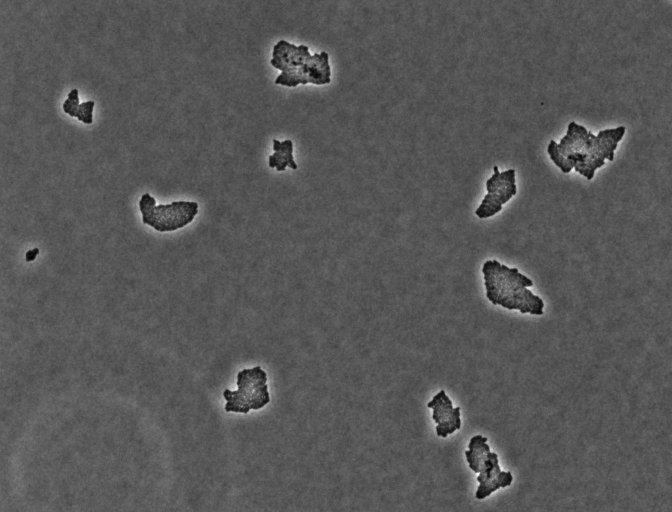
Phase contrast microscopy, 20x objective, 3 h incubation